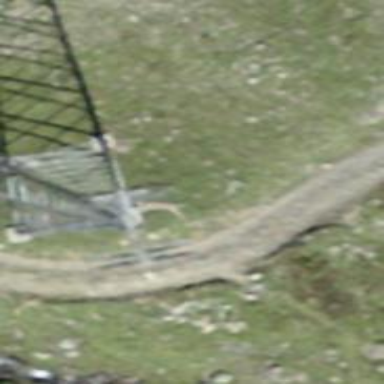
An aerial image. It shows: Pylon used for aerialway.